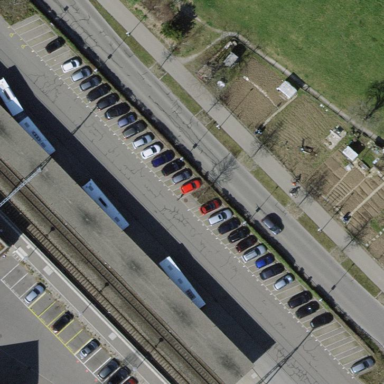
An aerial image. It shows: Park and ride parking facility with surface parking.